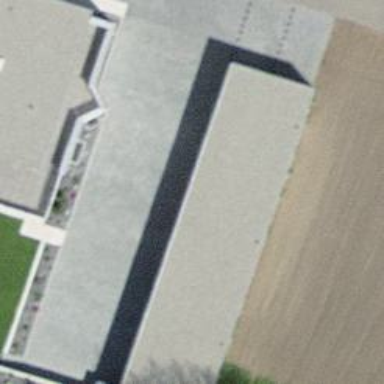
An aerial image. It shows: Carport building.